Question: Our webapp login form has been in production for years now (11.000+ unique logins, 500.000+ in total) without ever failing. Now it seems that there is an issue with IE 11.0 on Windows 8.1 (win 8.0 seems to be ok)
The app is written in ASP.NET 4.0, auth mode is "Forms", running on Windows Server 2008.
After successful auth I do a redirect, like:
'''
Response.Redirect("~/foo/bar.aspx", True)
'''
All seems to work when running local (testet on browserstack).
I am unsure what more details I should supply to the question as I am totally confused on where the error lie.
The behavior can be seen on this test-page using this password:
<URL>
Gives below HTTP 400 errorpage (note the missing second bullet - dont know if that means anything or its just Windows being sloppy):

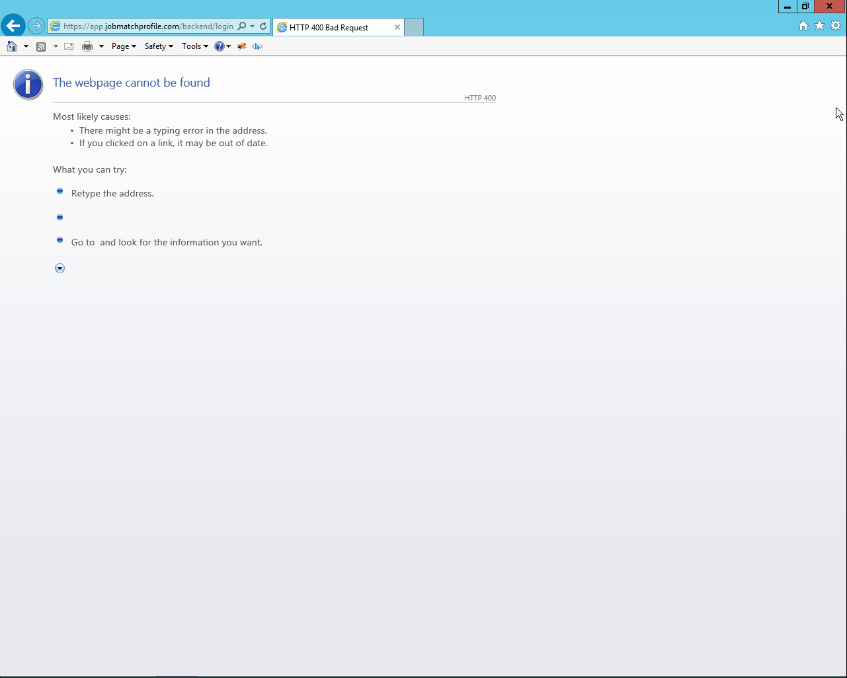
Answer: The issue was solved when updating the server with all pending Windows updates - so I guess this must have been fixed in one of MS .NET 4.0 updates.